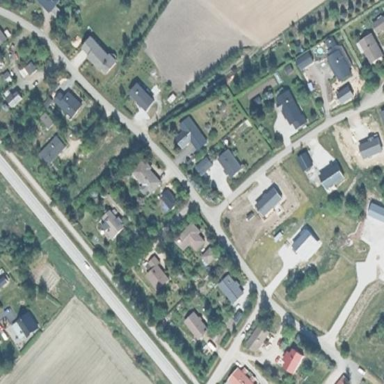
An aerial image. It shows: Residential area.